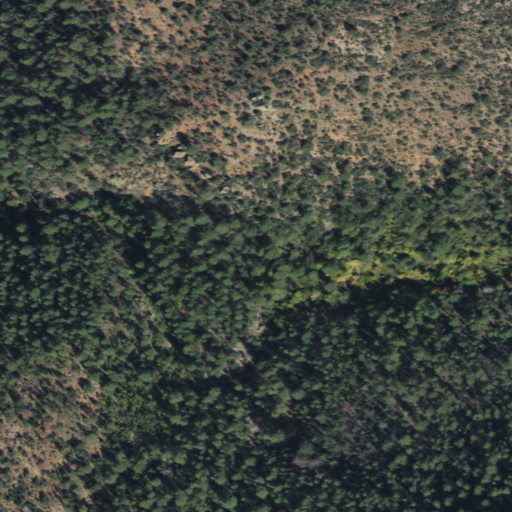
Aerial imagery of valley in Arizona named Naegelin Canyon containing evergreen forest, shrub, and pasture